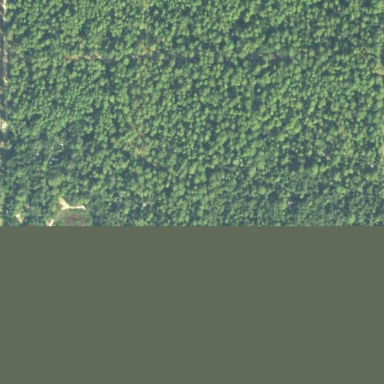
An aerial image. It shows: Mixed leaf woodland.